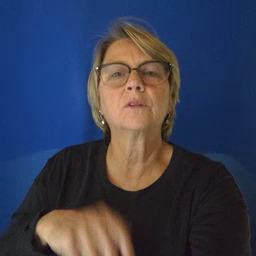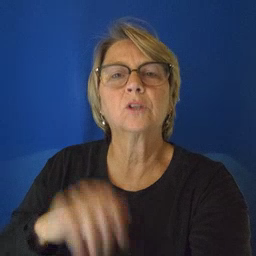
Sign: rain